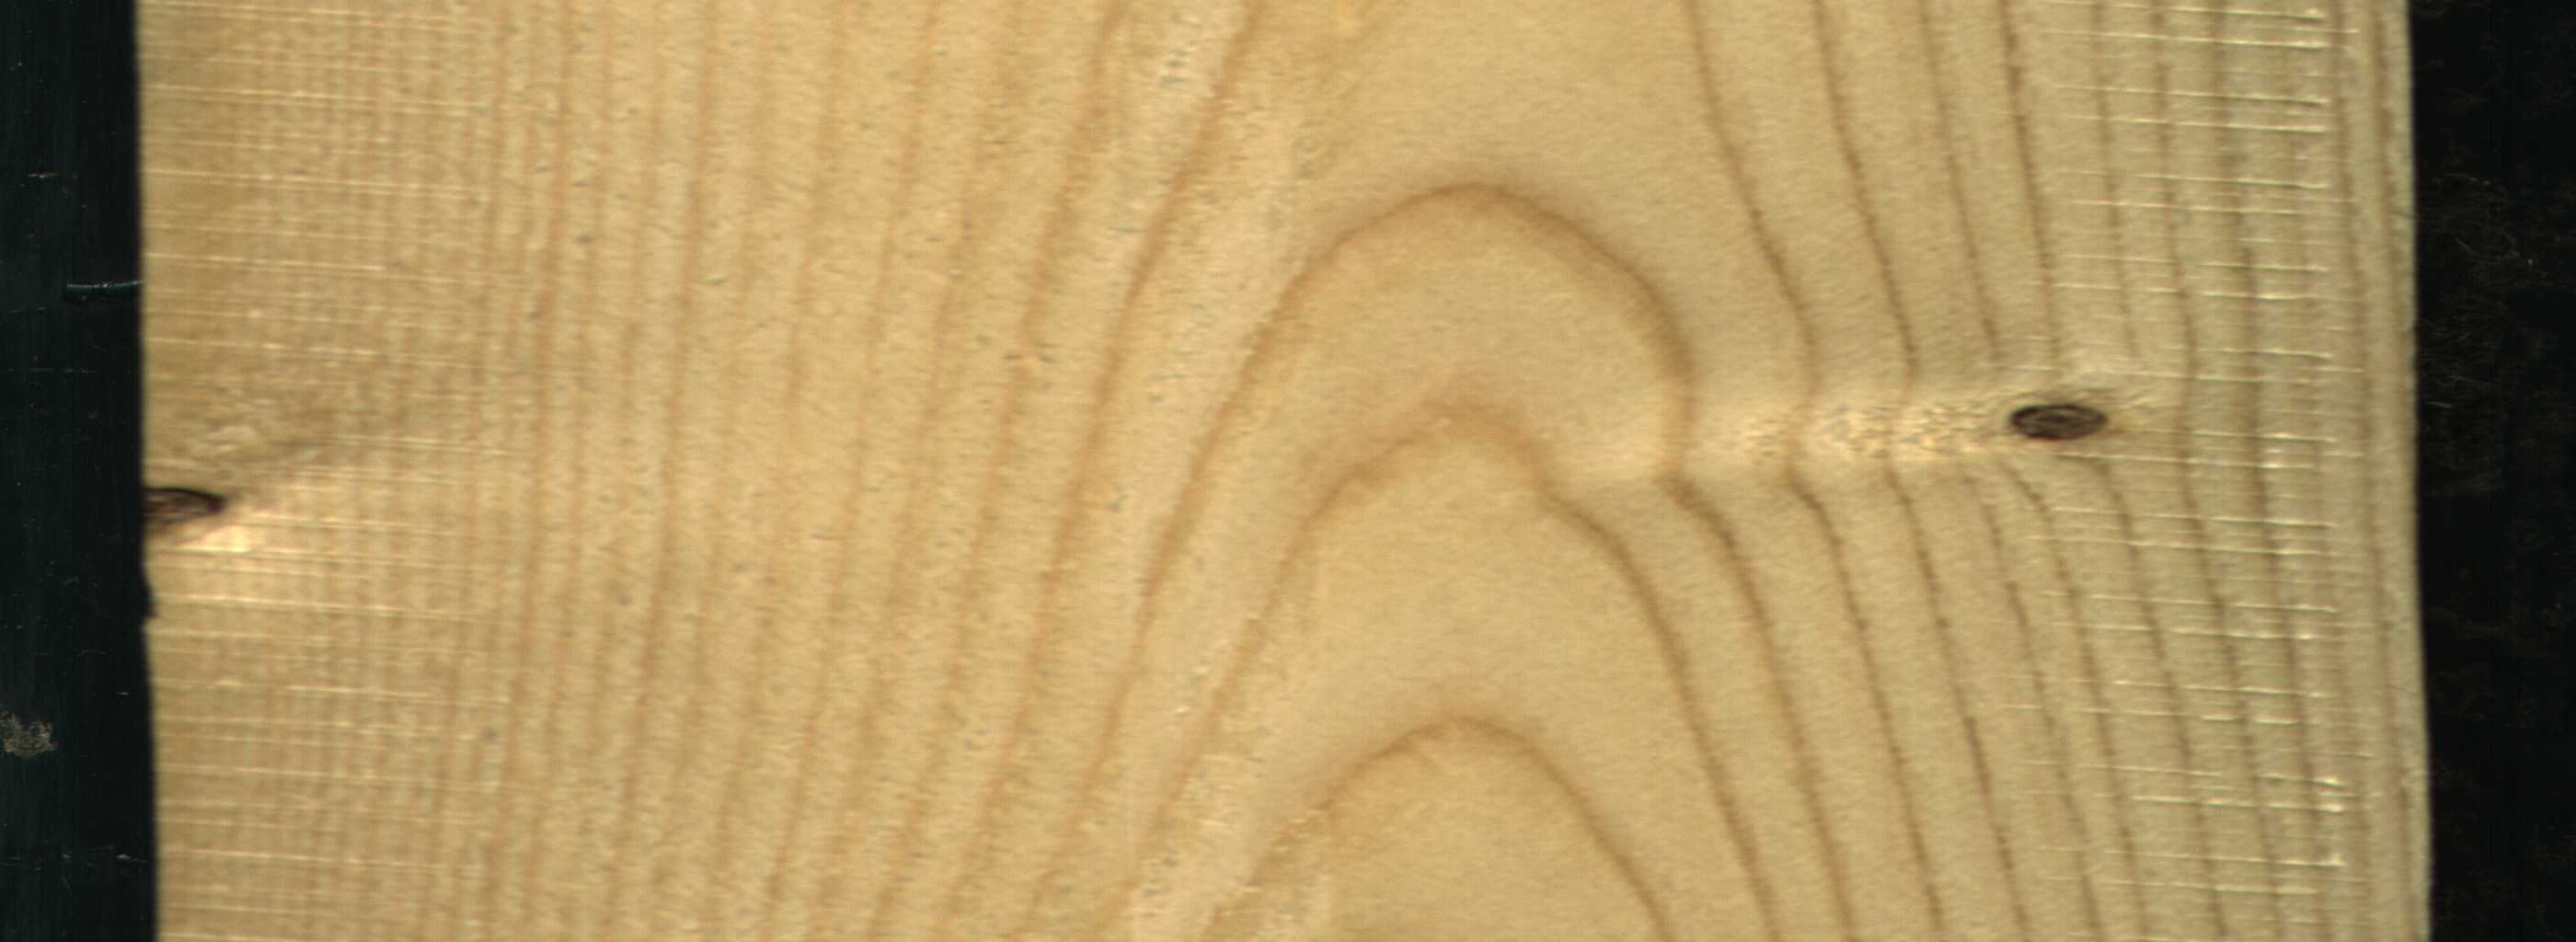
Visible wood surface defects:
Dead_Knot
Dead_Knot